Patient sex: F
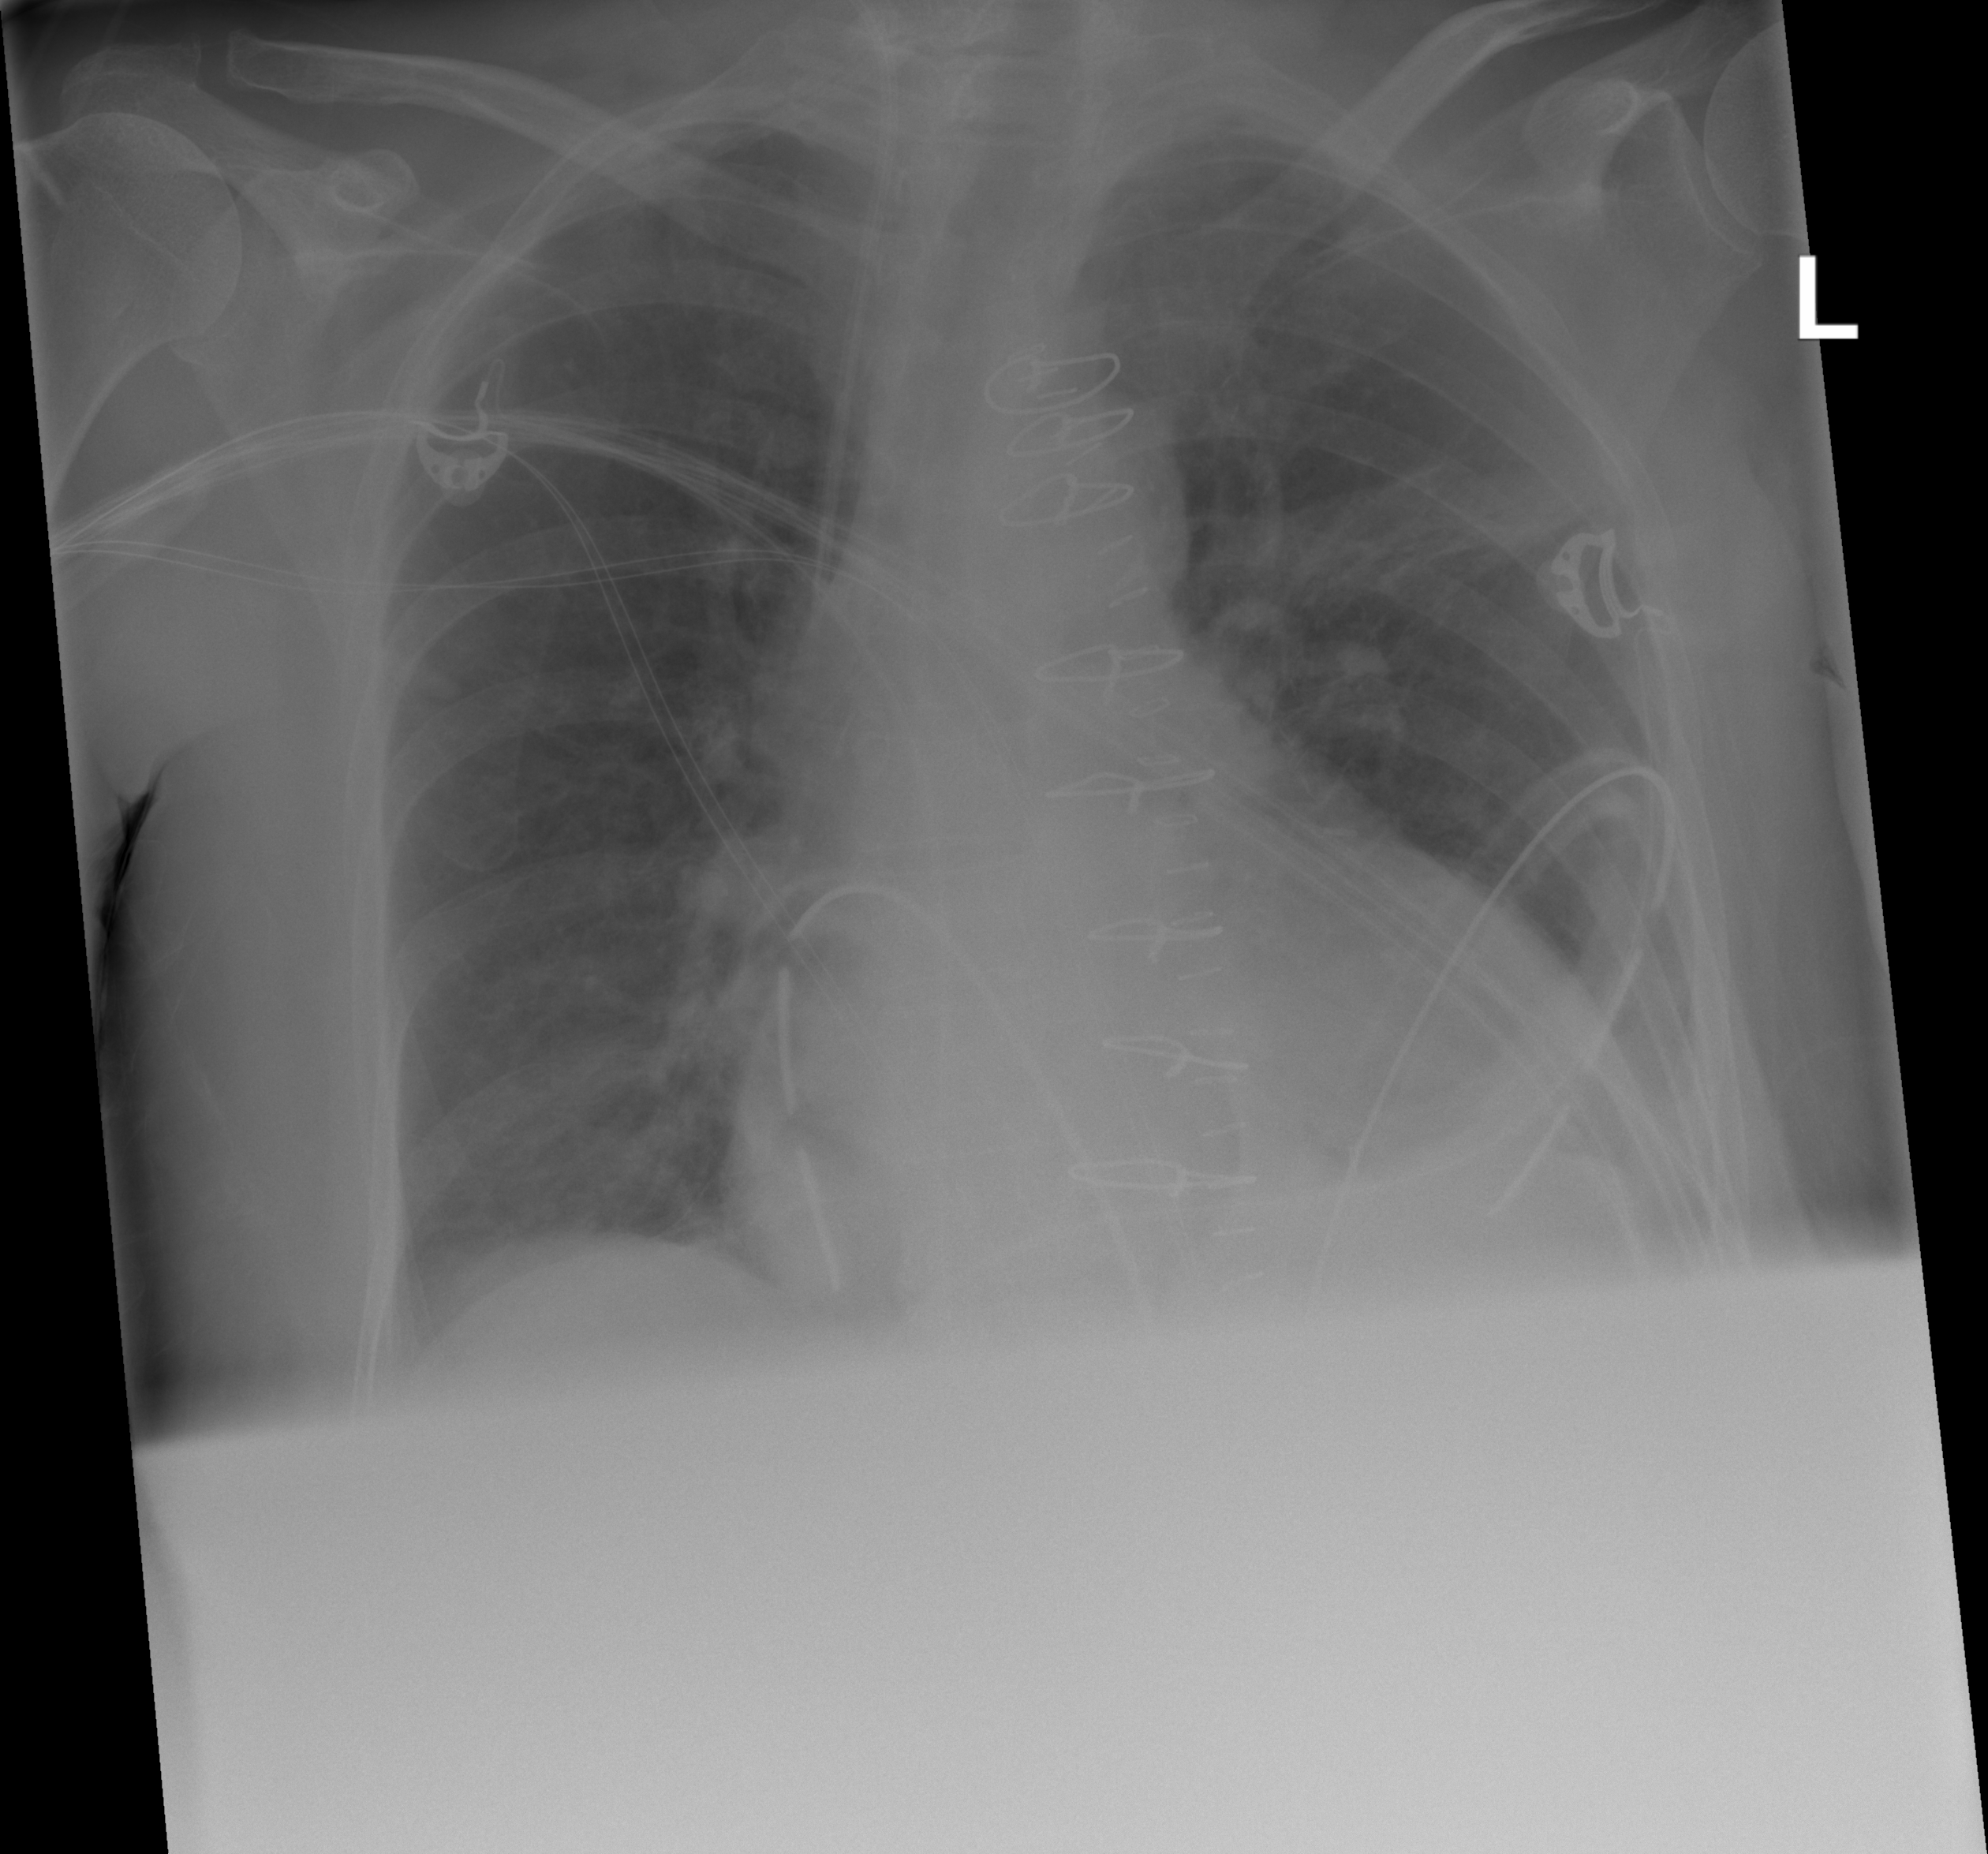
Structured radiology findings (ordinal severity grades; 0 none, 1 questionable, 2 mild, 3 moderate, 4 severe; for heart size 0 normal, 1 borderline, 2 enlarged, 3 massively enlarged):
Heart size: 2
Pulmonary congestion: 0
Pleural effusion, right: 0
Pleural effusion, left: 0
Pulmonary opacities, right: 0
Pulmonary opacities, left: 0
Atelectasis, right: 0
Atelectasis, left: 2